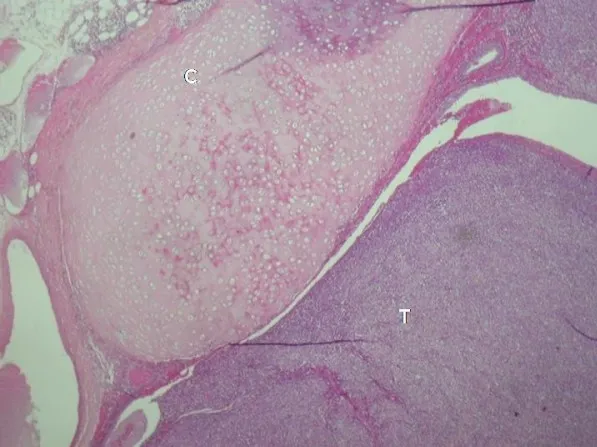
Endobronchi tumor proliferation (HE x40).
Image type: pathology (h&e)